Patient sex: F
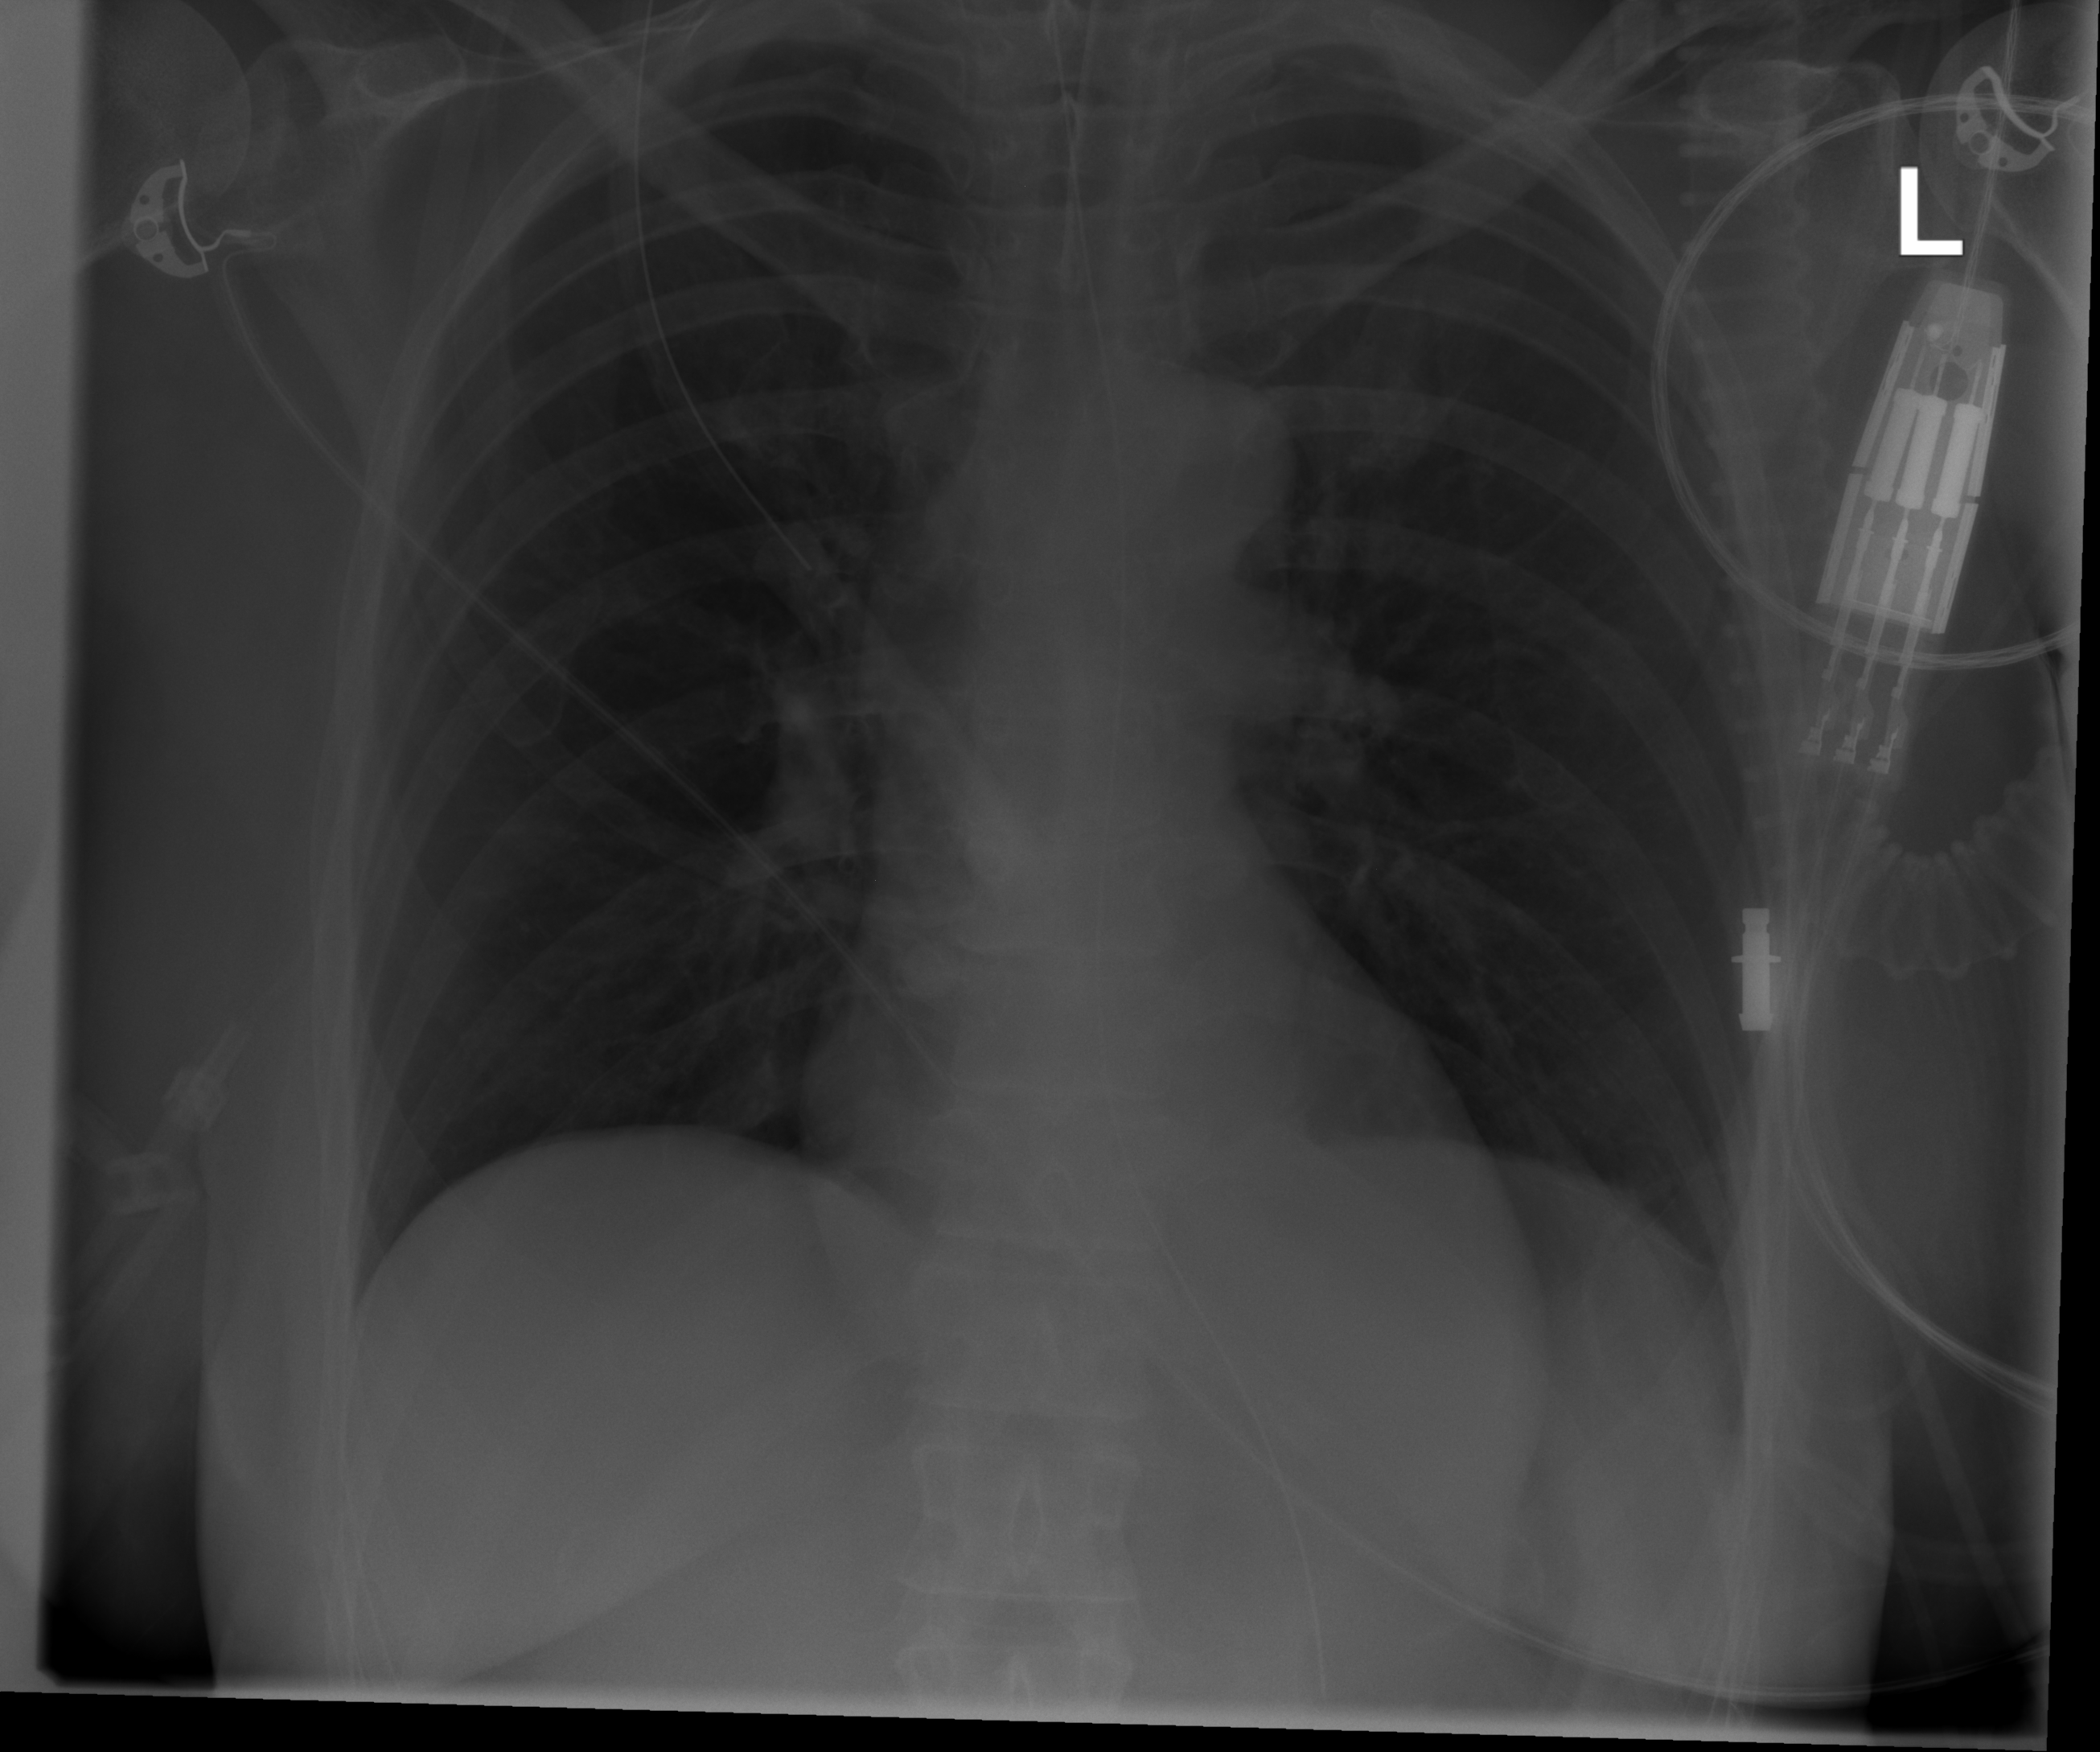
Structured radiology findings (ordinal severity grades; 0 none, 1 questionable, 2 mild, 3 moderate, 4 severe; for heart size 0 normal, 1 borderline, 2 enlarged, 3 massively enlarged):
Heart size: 0
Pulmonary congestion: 0
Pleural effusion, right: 0
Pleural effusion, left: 2
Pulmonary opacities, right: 0
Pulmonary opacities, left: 0
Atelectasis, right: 0
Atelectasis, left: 0